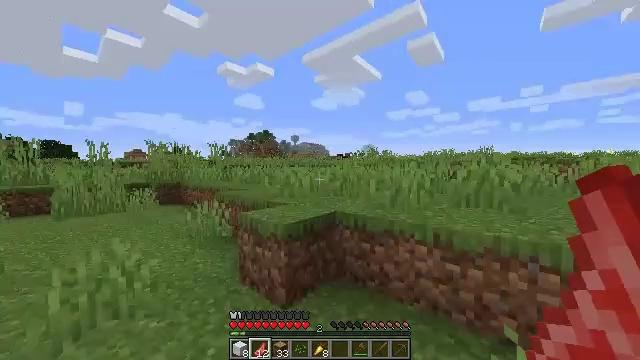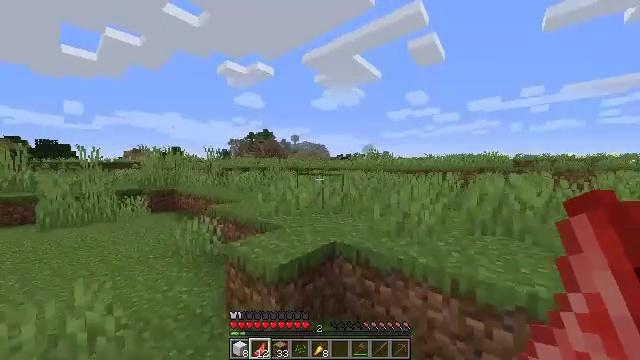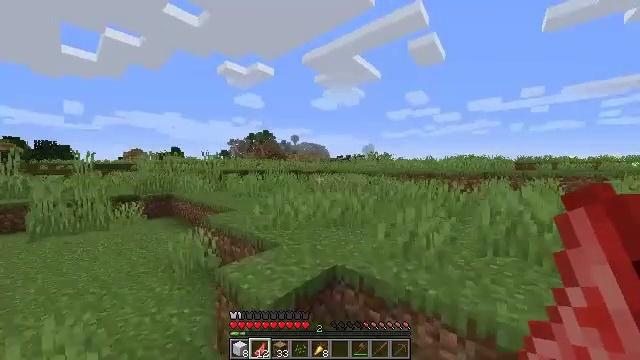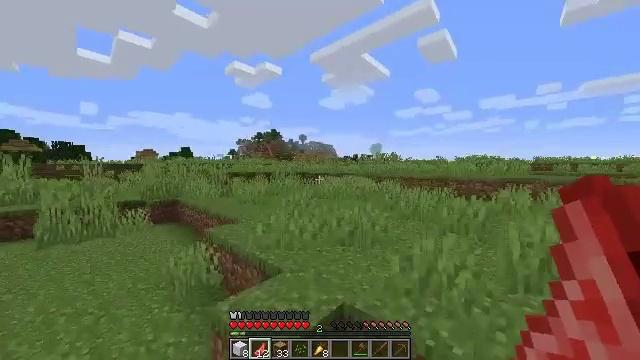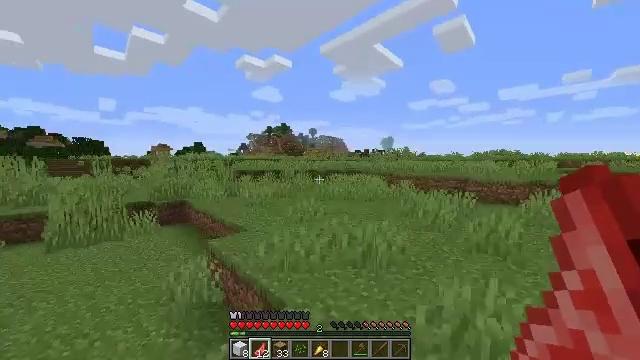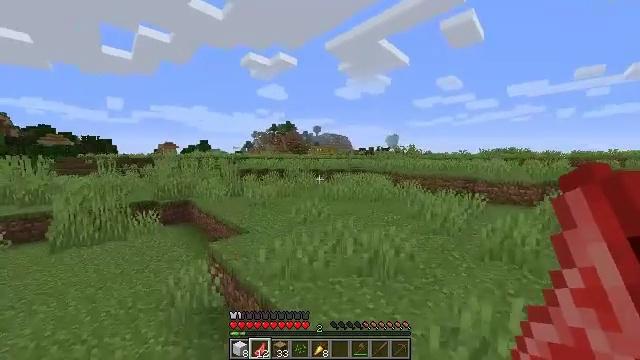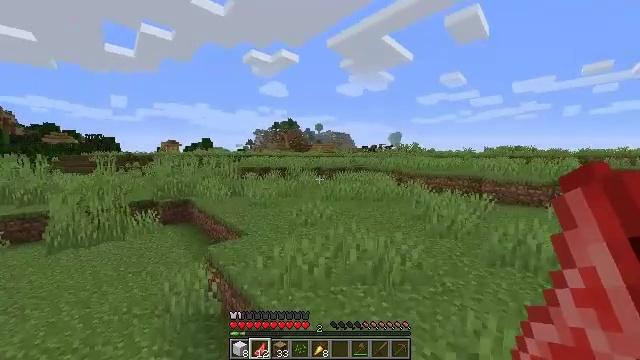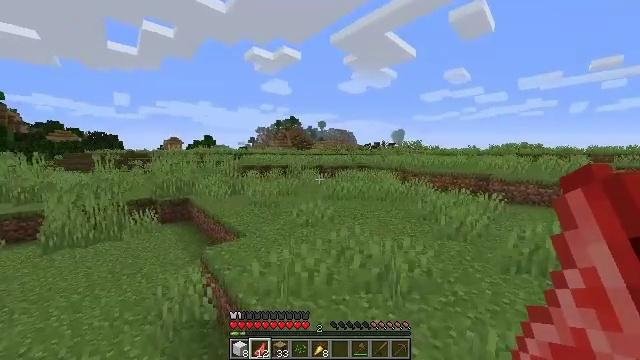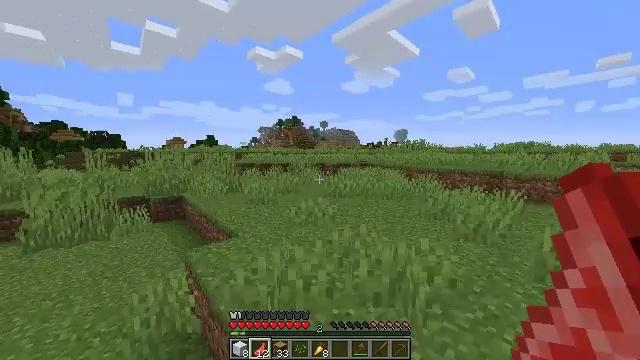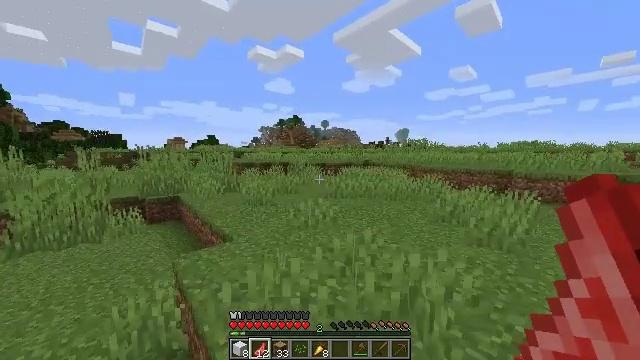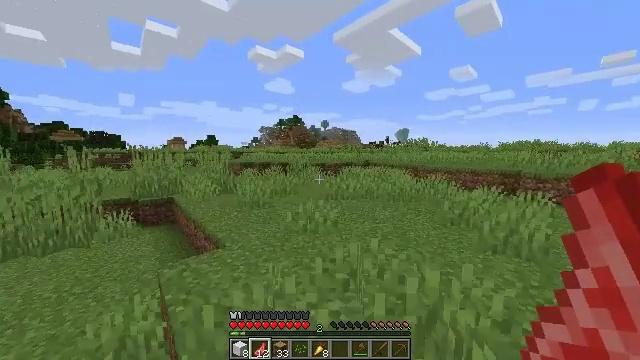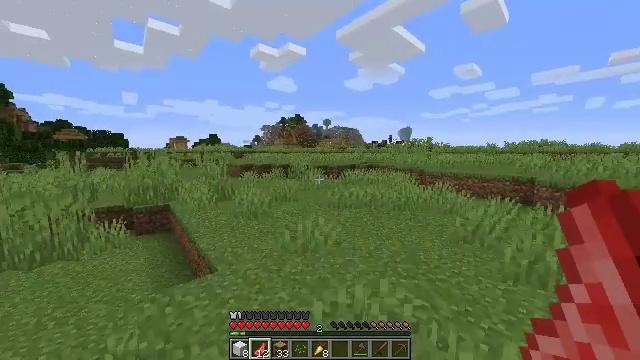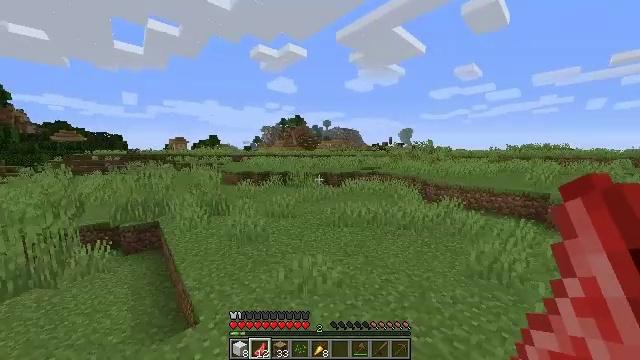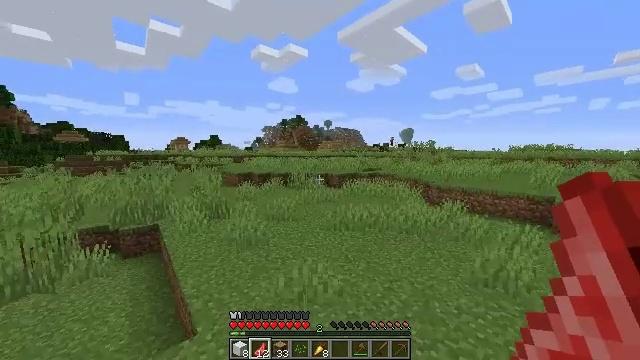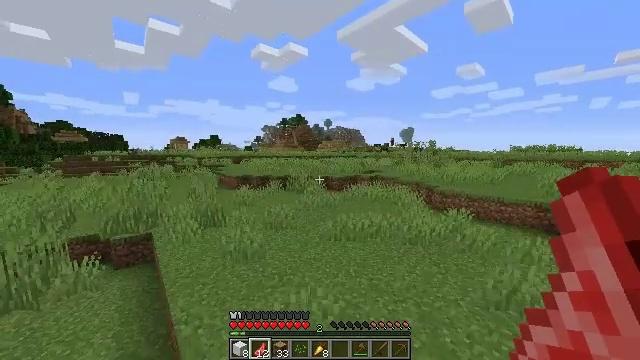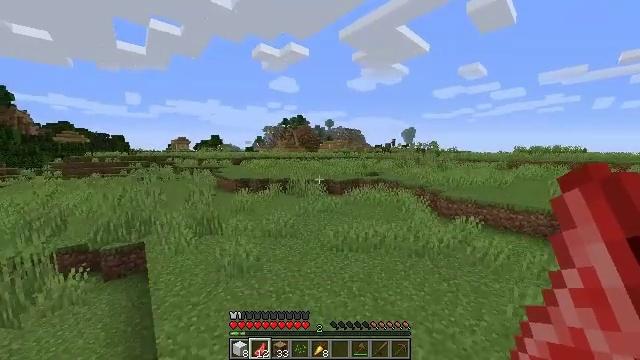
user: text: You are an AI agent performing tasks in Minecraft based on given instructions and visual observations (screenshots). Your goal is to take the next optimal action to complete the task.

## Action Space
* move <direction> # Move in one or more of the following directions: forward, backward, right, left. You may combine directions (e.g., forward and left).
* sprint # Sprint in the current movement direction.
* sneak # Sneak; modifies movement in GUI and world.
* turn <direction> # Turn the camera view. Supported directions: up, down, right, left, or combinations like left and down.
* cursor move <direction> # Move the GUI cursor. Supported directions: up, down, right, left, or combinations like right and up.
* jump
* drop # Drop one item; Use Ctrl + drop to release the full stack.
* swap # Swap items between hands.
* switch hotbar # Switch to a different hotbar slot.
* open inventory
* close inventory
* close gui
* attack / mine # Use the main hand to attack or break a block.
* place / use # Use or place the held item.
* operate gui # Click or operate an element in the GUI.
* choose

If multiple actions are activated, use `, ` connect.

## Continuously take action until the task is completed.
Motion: motion action
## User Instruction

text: Retrieve the brewing stand by breaking it.
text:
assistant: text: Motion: move forward, jump
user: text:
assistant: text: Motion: move forward, jump
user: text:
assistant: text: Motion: move forward, turn left, jump
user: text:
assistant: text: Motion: move forward, turn left and down, jump
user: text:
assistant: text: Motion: move forward, turn left, jump
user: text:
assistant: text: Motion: move forward, jump
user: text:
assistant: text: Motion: move forward, jump
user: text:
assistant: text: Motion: move forward, jump
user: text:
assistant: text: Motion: move forward, jump
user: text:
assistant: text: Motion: move forward, jump
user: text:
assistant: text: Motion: move forward, jump
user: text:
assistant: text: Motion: move forward, jump
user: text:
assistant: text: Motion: move forward, jump
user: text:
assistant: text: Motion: move forward, jump
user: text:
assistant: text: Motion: move forward, jump
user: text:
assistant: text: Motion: move forward
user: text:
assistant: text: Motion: move forward, turn left
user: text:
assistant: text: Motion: move forward, turn left and down
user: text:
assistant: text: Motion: move forward, turn left
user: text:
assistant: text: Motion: move forward
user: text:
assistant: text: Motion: move forward, sprint
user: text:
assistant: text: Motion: move forward, sprint
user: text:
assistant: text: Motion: move forward, sprint
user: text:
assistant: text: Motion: move forward, sprint, jump
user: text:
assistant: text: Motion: move forward, jump
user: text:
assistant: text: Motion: move forward, jump
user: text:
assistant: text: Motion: move forward, jump
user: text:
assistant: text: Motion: move forward, jump
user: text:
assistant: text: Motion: move forward, jump
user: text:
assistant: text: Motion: move forward, jump